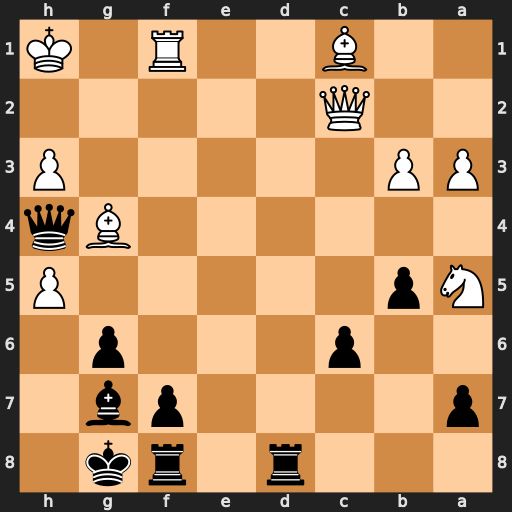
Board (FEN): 3r1rk1/p4pb1/2p3p1/Np5P/6Bq/PP5P/2Q5/2B2R1K
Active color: b
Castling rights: -
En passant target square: -
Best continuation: f5 Qf2 Qxf2